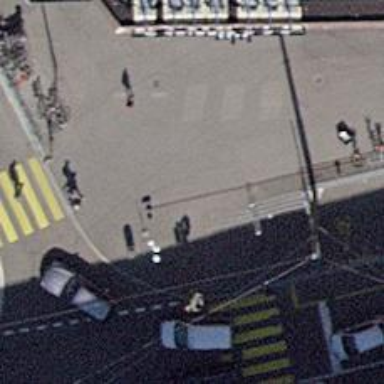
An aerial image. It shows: Pedestrian path with asphalt surface.